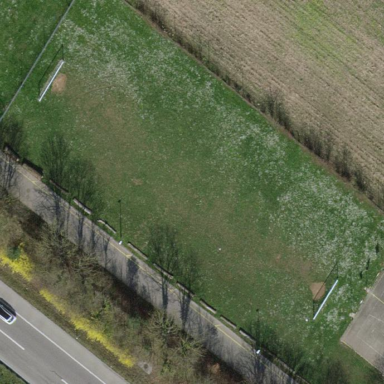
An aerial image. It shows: Soccer pitch designated for leisure and sports activities.